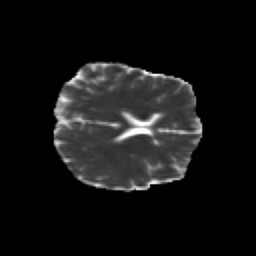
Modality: MD
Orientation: axial
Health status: healthy
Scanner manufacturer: siemens
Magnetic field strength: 3 T
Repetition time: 10 s
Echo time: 0.092 s